Interaction volume radius: 10 \u00c5
Interaction volume height: 30 \u00c5
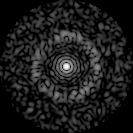
Disorder parameter: 0.8477